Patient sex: M
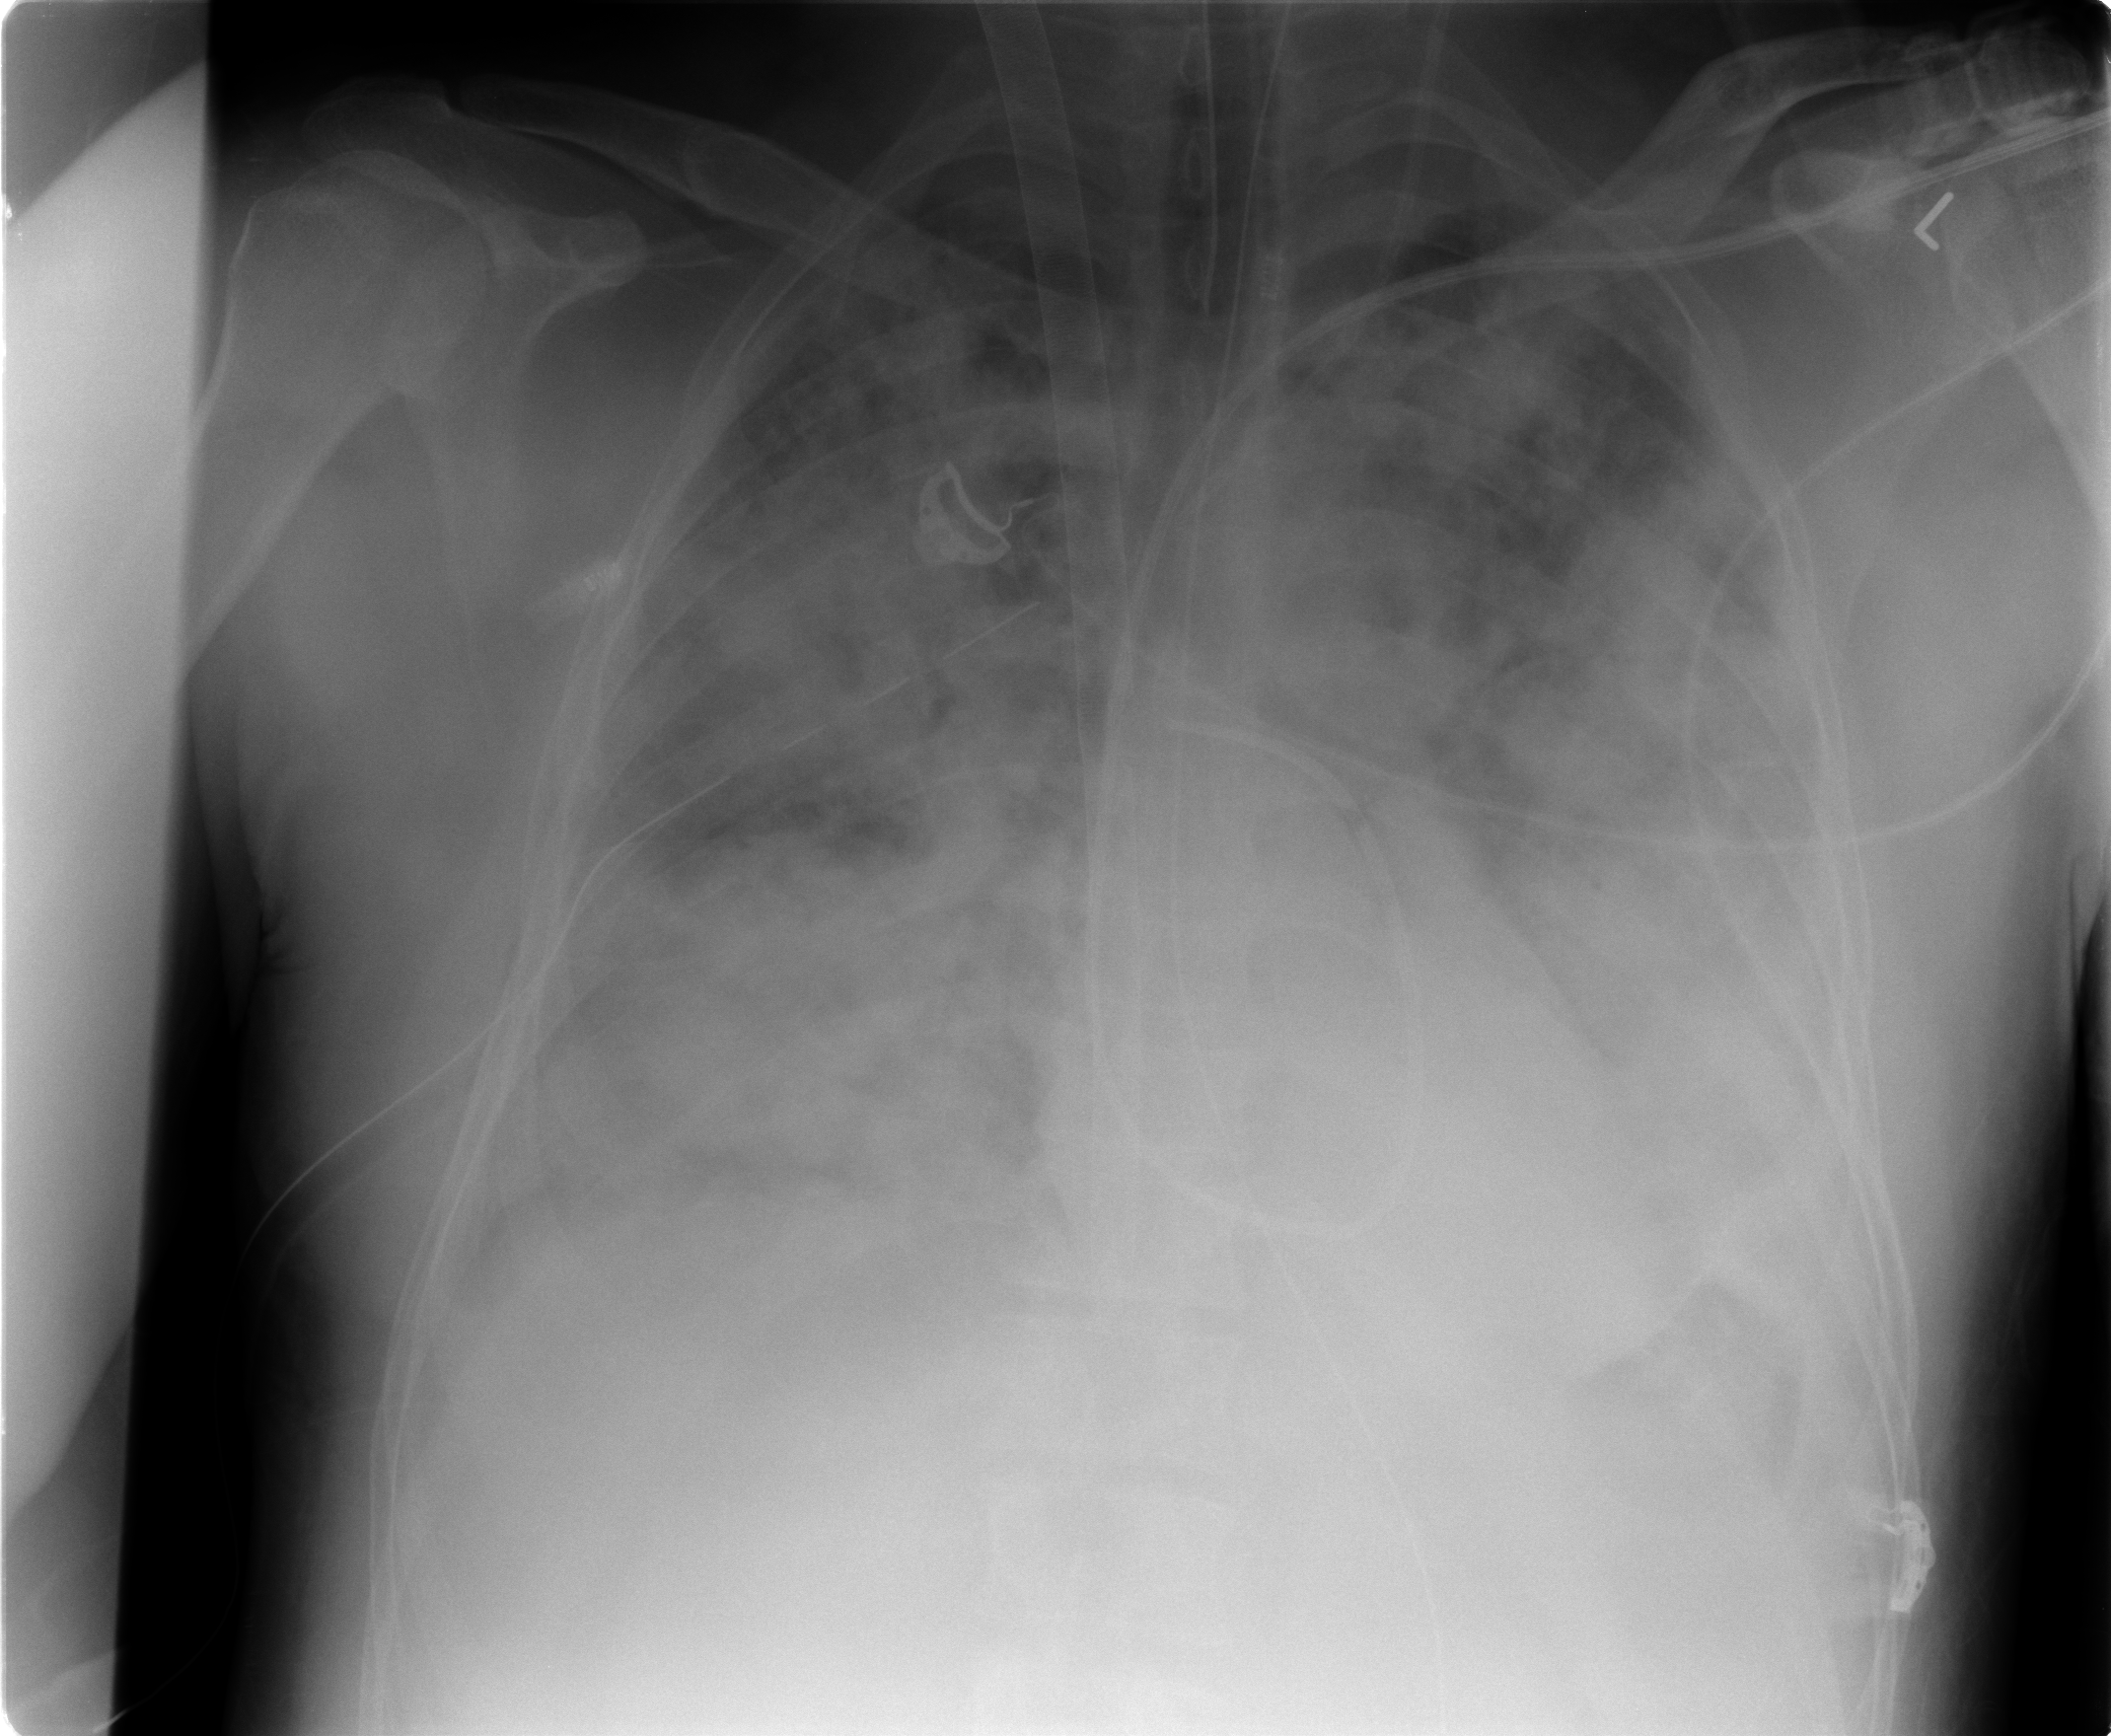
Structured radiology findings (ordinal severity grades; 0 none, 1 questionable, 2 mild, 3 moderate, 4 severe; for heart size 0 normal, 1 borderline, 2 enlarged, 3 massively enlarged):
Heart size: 0
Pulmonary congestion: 0
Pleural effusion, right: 2
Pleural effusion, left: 2
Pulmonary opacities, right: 4
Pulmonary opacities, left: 4
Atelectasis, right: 3
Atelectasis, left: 3